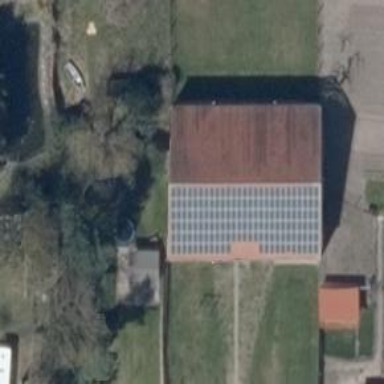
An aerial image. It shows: Solar photovoltaic panel generator producing electricity as small installation.